Question: I have a list where each item is floating next to each other with three items on each row. I'm paginating this list so that I have a total of 6 items on two rows. The markup looks essentially like this (some stuff inside album_wrapper removed for brevity):
'''
<ul id="albums">
<li><div class="album_wrapper"><img src="#"></div></li>
<li><div class="album_wrapper"><img src="#"></div></li>
<li><div class="album_wrapper"><img src="#"></div></li>
<li><div class="album_wrapper"><img src="#"></div></li>
<li><div class="album_wrapper"><img src="#"></div></li>
<li><div class="album_wrapper"><img src="#"></div></li>
<li><div class="album_wrapper"><img src="#"></div></li>
<li><div class="album_wrapper"><img src="#"></div></li>
</ul>
'''
Now, when transitioning between pages, I'm using a sliding animation from left to right (or right to left, depending on which navigation arrow is clicked). If all the items are laid out one per row, it looks great - as all the elements are moved "together". However, when they're floating next to each other, it looks like each element is animated individually and disappears into nothingness.
This is very hard to describe, so I've made a jsfiddle displaying the problem: <URL>
My question is, how can I go about making the animation in the second example look like the animation in the first example?
If you need any more information, go right ahead and ask.
EDIT: There seems to be some confusion, as I was a bit unclear in my post. I'm my fiddle I'm hiding all the items, but on the actual website, of the list items. In the screenshot below, there are an additional 6 items that aren't shown. They all belong to the same list.
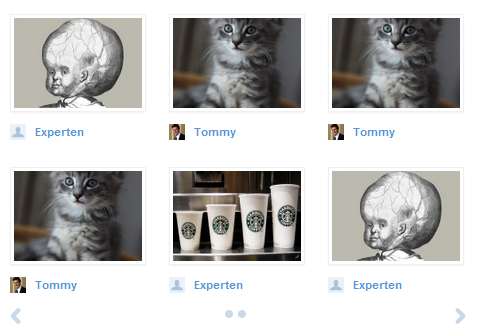
Answer: Have a look at <URL>. It does what you want it to. You basicly have to slide the UL instead if the LIs. Howeverm you also need to get rid of the floating, because it breaks the animation. I use 'display: inline-block' instead.
<URL>. Slide out the entire container, hide the LI elements you do not want to display anymore, show those you want to display and slide in the container again. In the new fiddle I show and hide all of the LI elements. You can of course modify the selector to only select those you actually want to show / hide.